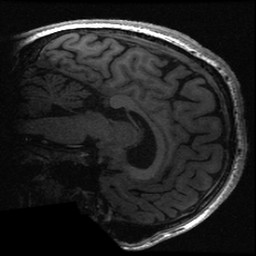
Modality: T1w
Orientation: sagittal
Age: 30
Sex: male